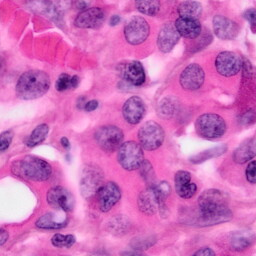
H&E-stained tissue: Pancreatic